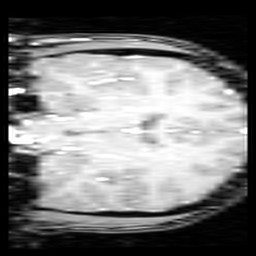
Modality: inplaneT1
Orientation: coronal
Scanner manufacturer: ge
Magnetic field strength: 3 T
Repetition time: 0.2 s
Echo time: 0.0036 s